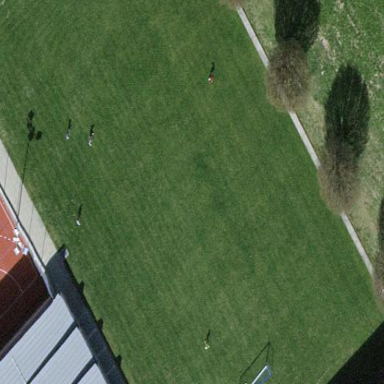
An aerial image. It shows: Grass pitch used for soccer.